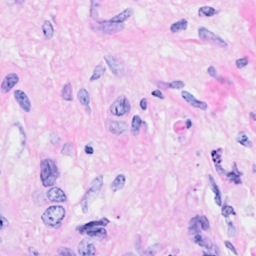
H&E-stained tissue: Breast